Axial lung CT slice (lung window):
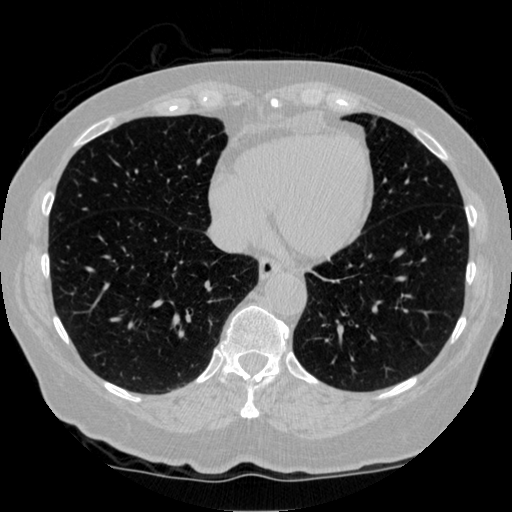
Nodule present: no